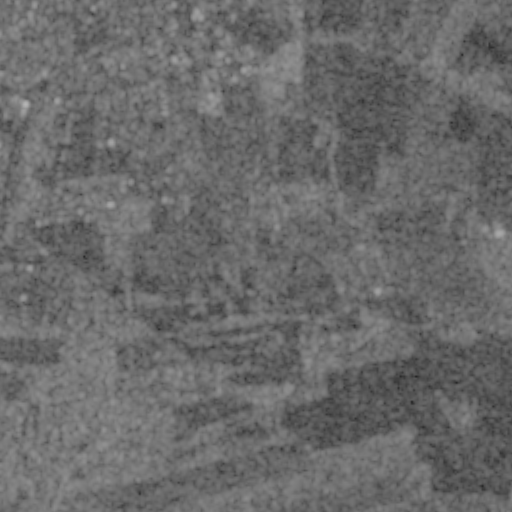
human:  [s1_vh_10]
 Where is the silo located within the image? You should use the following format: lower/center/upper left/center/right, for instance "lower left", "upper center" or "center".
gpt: The silo is located in the center right of the image.
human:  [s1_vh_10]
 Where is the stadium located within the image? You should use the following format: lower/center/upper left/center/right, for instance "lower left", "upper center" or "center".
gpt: The stadium is located in the upper left of the image.
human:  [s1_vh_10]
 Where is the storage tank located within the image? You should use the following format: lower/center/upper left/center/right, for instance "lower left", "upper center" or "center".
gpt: The storage tank is located in the upper right of the image.
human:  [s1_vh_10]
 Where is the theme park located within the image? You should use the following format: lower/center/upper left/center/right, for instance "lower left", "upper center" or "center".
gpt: The theme park is located in the upper center of the image.
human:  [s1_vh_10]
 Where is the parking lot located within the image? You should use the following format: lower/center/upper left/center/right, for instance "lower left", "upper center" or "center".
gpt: There is no parking lot in the image.

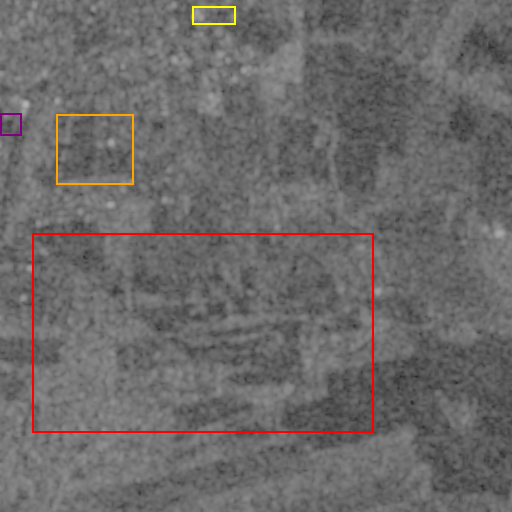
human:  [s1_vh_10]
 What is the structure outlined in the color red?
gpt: The structure outlined in red is a park.
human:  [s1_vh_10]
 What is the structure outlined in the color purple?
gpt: The structure outlined in purple is a parking lot.
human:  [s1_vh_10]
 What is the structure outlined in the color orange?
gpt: The structure outlined in orange is a stadium.
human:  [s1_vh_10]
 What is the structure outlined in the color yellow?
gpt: The structure outlined in yellow is a theme park.
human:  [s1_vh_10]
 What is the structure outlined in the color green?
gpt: There is no green outline.